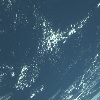
Label: water